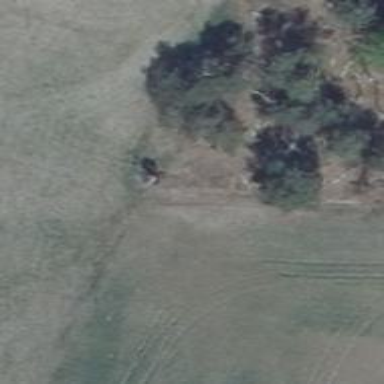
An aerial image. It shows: Hunting stand.